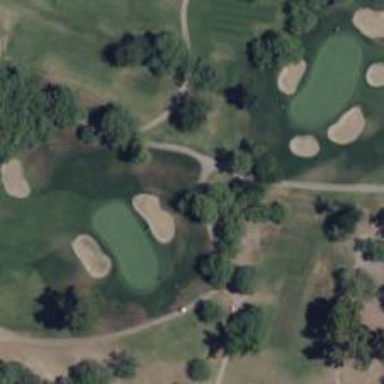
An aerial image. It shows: Path used for both walking and golf.